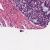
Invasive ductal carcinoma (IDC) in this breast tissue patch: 1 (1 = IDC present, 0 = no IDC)